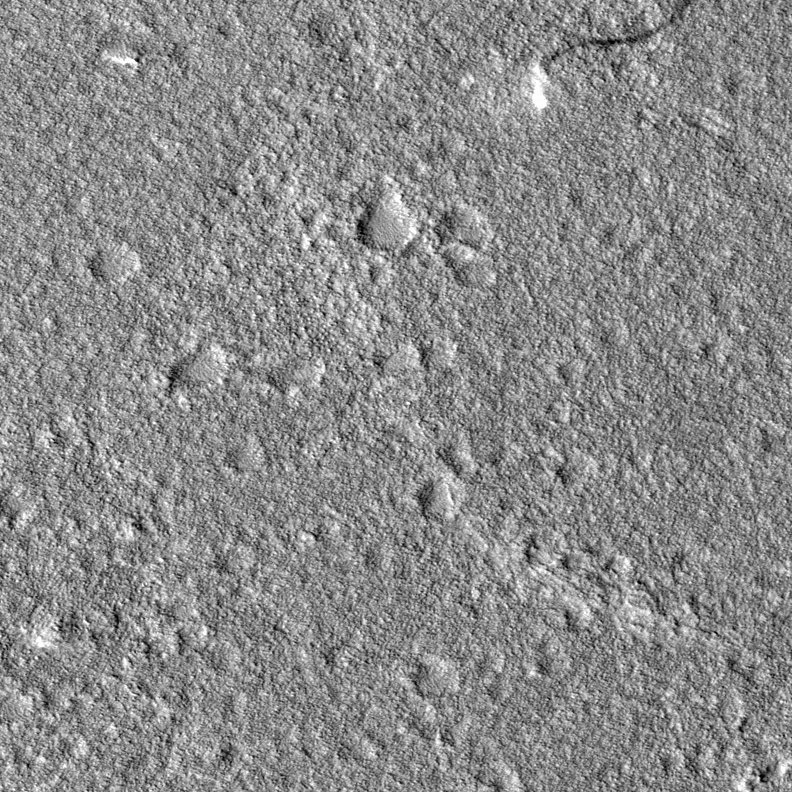
Label: dustdevil